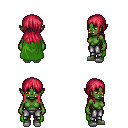
a pixel art fantasy rpg character, female body template, orc, green skin, green cape, metal pants, ruby red unkempt hairstyle, white slippers, four views (front, back, left, right), 2x2 character sprite sheet, small pixel art, hard edges, no anti-aliasing